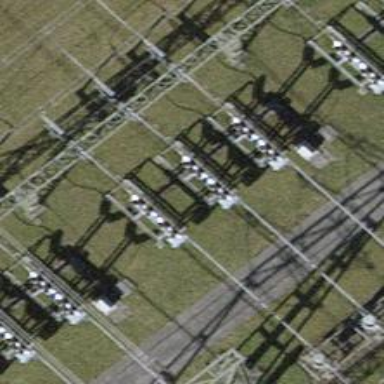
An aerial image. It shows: Bay where power lines run through.